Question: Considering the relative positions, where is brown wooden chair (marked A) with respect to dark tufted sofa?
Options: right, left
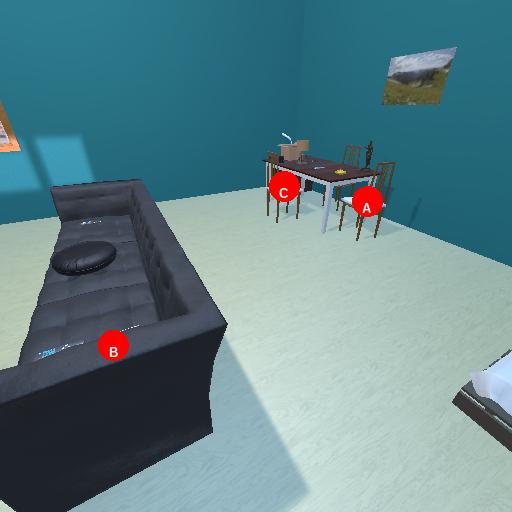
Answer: right